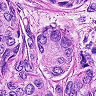
Metastatic tissue present: yes